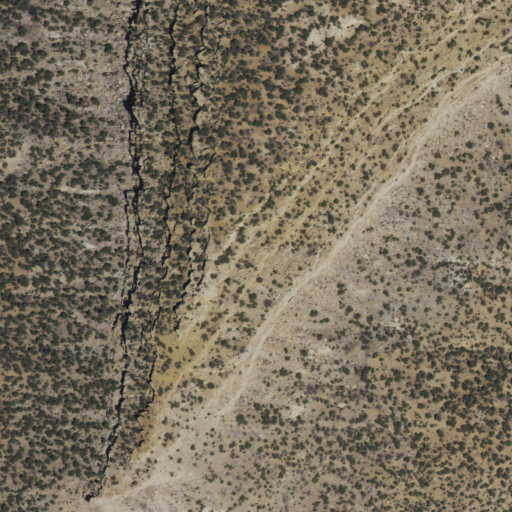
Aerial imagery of cape in New Mexico named Rocky Point containing evergreen forest and shrub